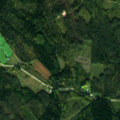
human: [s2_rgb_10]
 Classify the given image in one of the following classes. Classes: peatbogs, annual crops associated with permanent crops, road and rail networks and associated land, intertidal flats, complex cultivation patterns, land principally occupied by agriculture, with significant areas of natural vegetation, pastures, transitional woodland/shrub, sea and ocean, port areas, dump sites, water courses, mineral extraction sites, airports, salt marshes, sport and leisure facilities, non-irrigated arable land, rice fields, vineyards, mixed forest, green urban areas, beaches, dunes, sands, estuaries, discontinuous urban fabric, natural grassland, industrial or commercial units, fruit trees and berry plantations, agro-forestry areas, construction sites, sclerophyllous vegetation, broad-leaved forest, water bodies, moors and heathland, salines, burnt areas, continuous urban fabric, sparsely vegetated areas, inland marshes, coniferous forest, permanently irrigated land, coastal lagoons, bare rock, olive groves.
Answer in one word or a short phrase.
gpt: coniferous forest, mixed forest, transitional woodland/shrub